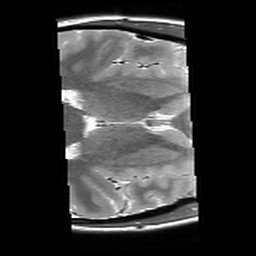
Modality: T2starw
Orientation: axial
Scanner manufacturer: siemens
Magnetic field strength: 3 T
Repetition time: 8.1 s
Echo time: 0.05 s